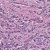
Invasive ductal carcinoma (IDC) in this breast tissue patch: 1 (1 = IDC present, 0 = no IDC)